Question: I'm using MVC3 and I use the following code to authenticate users:
'''
var host = HttpContext.Current.Request.Url.Host;
Match match = Regex.Match(host, "([^.]+\.[^.]{1,3}(\.[^.]{1,3})?)$");
string domain = match.Groups[1].Success ? match.Groups[1].Value : host;
HttpCookie authcookie = FormsAuthentication.GetAuthCookie(userName, rememberMe);
authcookie.Domain = domain;
HttpContext.Current.Response.AppendCookie(authcookie);
if (!string.IsNullOrEmpty(returnUrl))
HttpContext.Current.Response.Redirect(returnUrl);
'''
It works fine on Chrome, but I have a problem on IE11. IE sends old and new .ASPXAUTH cookies and asp fails to authenticate users:

Whats wrong with the code or the logic?
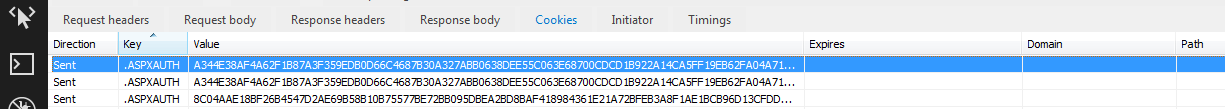
Answer: Your ASP.NET version is not up to date on the latest patches and doesn't recognize IE11 as a browser that supports cookies.
If you don't have any control over the server you can change the '<forms ...>' element in your web.config file and add 'cookieless="UseCookies"' to it.
More info about the patches on <URL>.